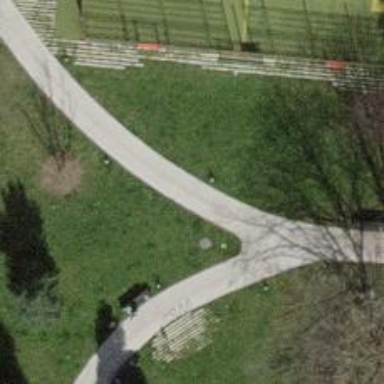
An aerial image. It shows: Footway with concrete surface.